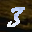
Label: 3